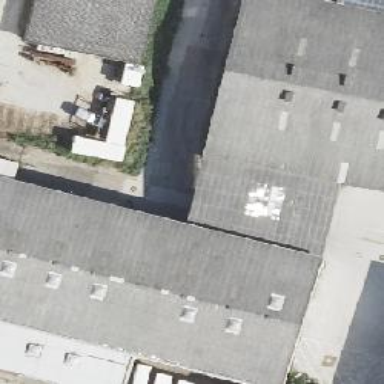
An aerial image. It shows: View of roof of building.